Question: How would I manage to build a UI like this part of the Twitter for iOS app? When I select the @ sign it dissapears the inputAccessoryView and shows a table view in its places, any idea how I can do something similar?

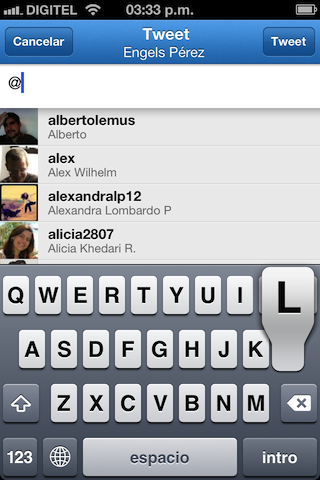
Answer: I'm fairly certain all they do is set the inputAccessoryView to nil, resize the UITextView, then display a UITableView with the search results.
To reverse, they set the inputAccessoryView to that tool bar, resize the UITextView, and remove the UITableView from its superview.